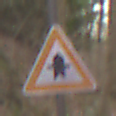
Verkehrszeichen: Vorfahrt
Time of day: Midday
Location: Outdoor (Nature)
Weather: Overcast
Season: Autumn
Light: Natural